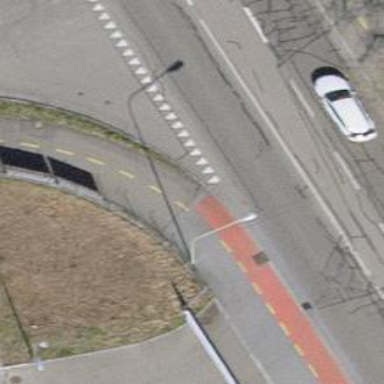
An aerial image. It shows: Asphalt path suitable for both cyclists and pedestrians.